Question: I'm trying to hide the overflow text of 'li' and my 'li' looks like this
'''
<li class="food_item">
<a href="#" class="food_name" title="test">
testtesttesttesttesttesttesttesttest
</a>
<span>(12)</span>
</li>
<li class="food_item">
<a href="#" class = "food_name">a short one</a>
<span>(12)</span>
</li>
'''
and my css
'''
.food_category>.food_item {
width: 25%;
float: left;
line-height: 30px;
}
.food_category .food_name {
font-size: 14px;
margin: 0px 4px 0px 0px;
overflow:hidden;
text-overflow:ellipsis;
white-space:nowrap;
width: 80%;
display: inline-block;
}
'''
'food_category' is the class name of the 'ul' tag, now the effect is below:
the 'span' and the 'a' tag are not in the same line, I assume it's about the 'inline-block' property of the 'a', but if I remove that, the 'text-overflow' will not work and the overflow text will not be hidden. I'm stuck here, can anybody help me? how can I make the 'a' and 'span' show in the same line while keeping overflow text hidden?
this is the <URL>'.Thx!
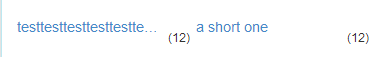
Answer: In regards to your update, you need to set the anchor tag and span tag to be vertically aligned at the top of the list element. Add the following to your CSS:
'''
.food_item a,
.food_item span {
vertical-align: top;
}
'''
This produces the desired behavior.
<URL>